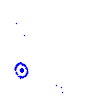
Particle: pion